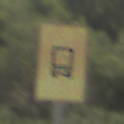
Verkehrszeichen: KennzeichnungspflichtigeFahrzeugeGefaehrlicheGueterOhnePfeilsymbol
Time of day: Midday
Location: Outdoor (Nature)
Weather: PartlyCloudy
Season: NotSpecified
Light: Natural